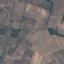
Land use / land cover class: PermanentCrop